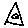
Label: triangle